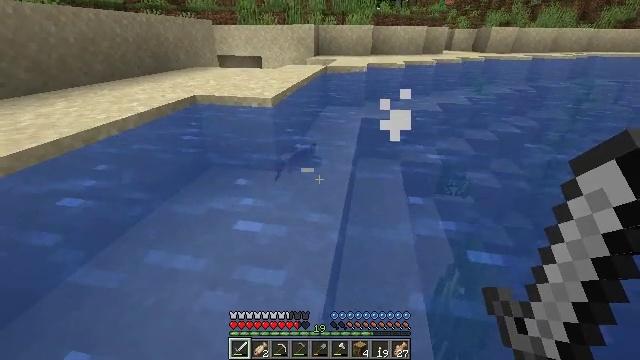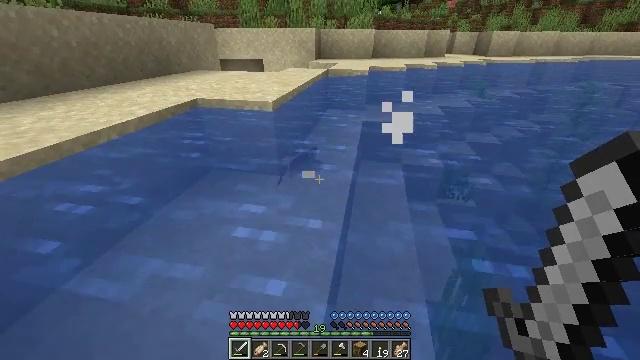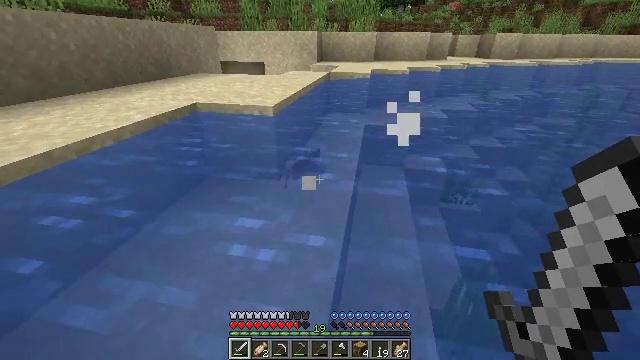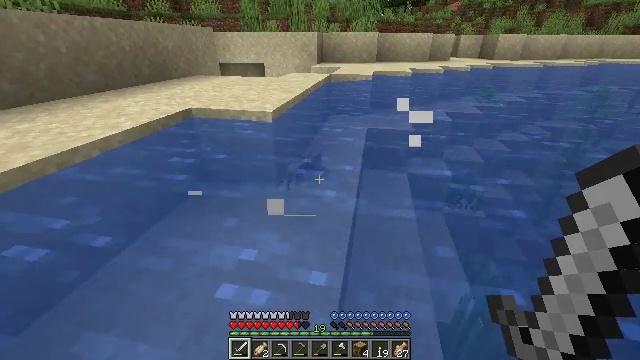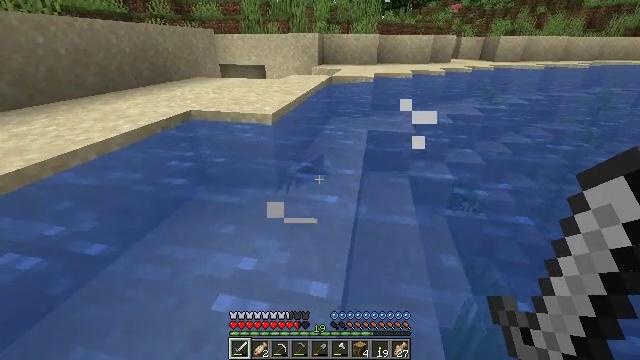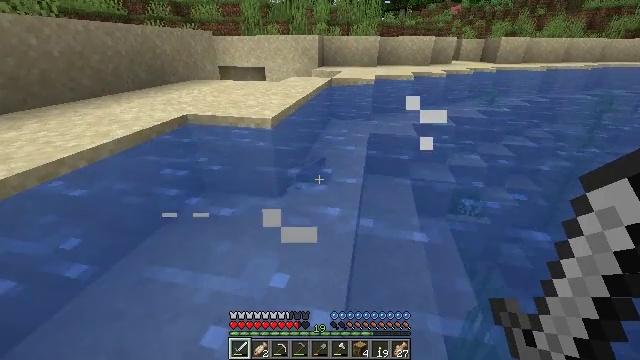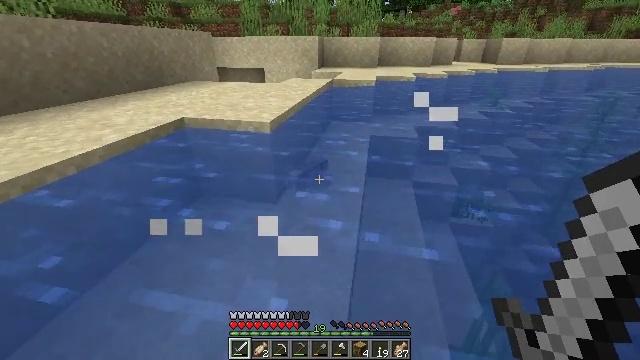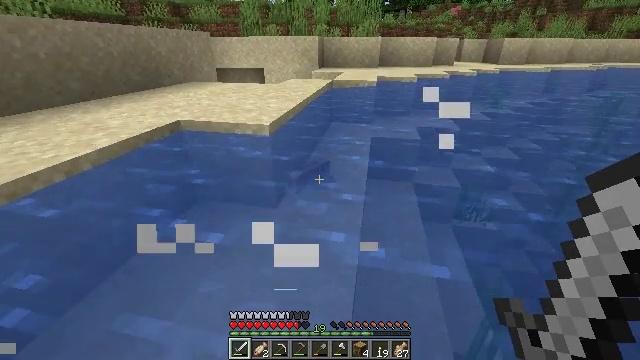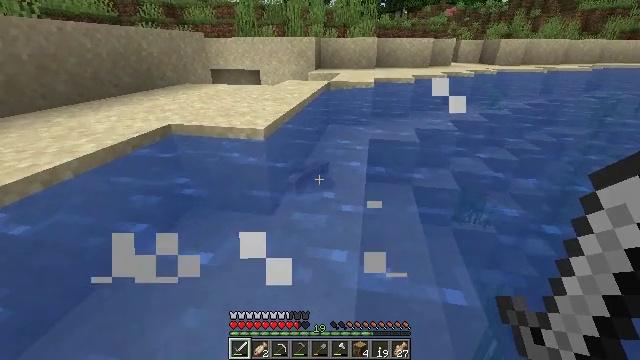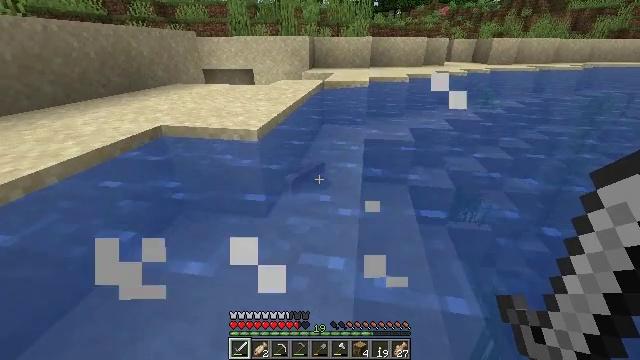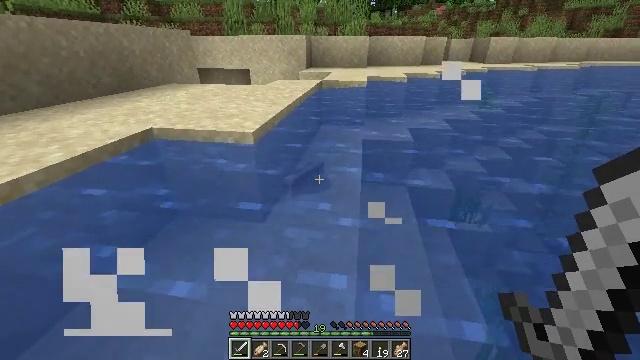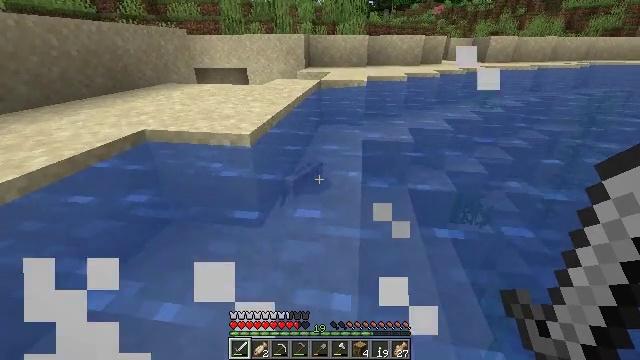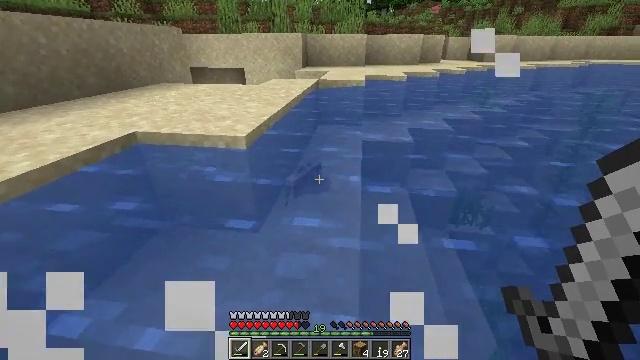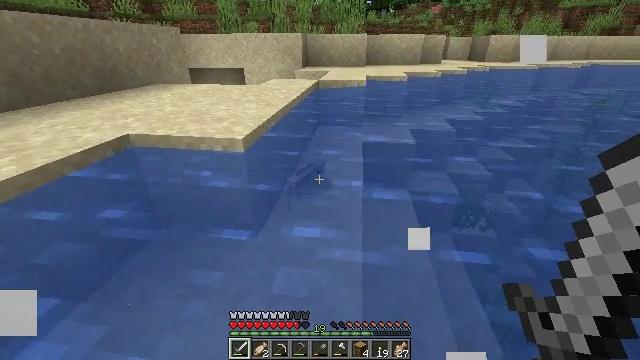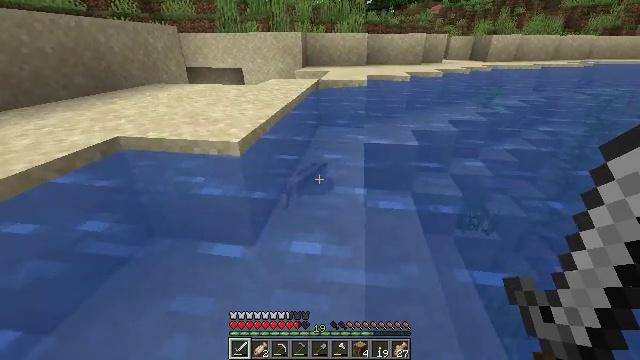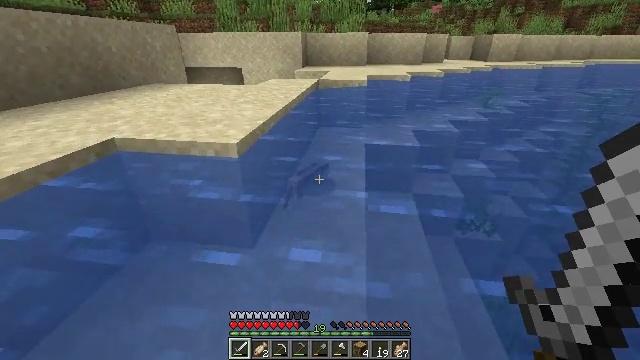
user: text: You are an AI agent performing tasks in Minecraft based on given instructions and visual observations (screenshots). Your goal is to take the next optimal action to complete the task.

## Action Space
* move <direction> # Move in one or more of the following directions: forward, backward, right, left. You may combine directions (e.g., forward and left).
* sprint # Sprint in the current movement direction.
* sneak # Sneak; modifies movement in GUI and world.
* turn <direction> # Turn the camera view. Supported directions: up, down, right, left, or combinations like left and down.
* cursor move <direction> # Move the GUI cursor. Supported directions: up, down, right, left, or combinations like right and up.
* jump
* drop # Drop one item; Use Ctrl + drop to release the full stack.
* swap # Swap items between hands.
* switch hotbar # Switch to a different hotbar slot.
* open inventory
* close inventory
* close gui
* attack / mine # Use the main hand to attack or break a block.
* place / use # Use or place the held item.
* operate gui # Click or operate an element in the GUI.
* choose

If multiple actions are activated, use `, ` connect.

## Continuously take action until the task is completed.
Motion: motion action
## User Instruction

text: Kill the cod.
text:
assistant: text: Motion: move forward
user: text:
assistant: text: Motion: move forward
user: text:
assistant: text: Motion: move forward
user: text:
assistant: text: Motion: move forward
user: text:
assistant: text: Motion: move forward
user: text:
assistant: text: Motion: move forward
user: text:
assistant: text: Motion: move forward
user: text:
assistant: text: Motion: move forward
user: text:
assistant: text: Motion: move forward, turn right
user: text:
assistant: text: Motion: move forward
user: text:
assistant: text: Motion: move forward
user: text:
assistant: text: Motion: move forward
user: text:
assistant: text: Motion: move forward
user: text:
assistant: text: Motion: move forward
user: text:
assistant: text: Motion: move forward
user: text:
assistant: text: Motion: move forward
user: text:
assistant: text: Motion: move forward
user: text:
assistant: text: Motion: move forward
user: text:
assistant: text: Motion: move forward
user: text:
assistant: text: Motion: move forward
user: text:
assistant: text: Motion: move forward
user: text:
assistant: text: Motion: move forward
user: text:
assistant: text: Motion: move forward
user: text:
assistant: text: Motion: move forward, turn right
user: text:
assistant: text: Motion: move forward, attack / mine
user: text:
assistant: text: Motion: move forward, attack / mine
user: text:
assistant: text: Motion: move forward, turn down, attack / mine
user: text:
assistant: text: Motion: move forward, turn down, attack / mine
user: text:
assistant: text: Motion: move forward
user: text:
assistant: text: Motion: no_op